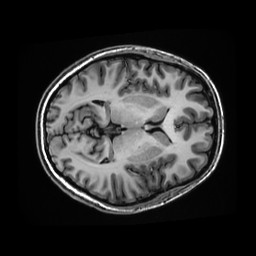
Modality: T1w
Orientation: axial
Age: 25
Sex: male
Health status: healthy
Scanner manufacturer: ge
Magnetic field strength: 3 T
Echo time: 0.0052 s